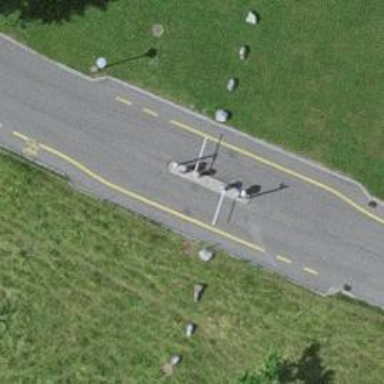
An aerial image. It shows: Lift gate barrier.